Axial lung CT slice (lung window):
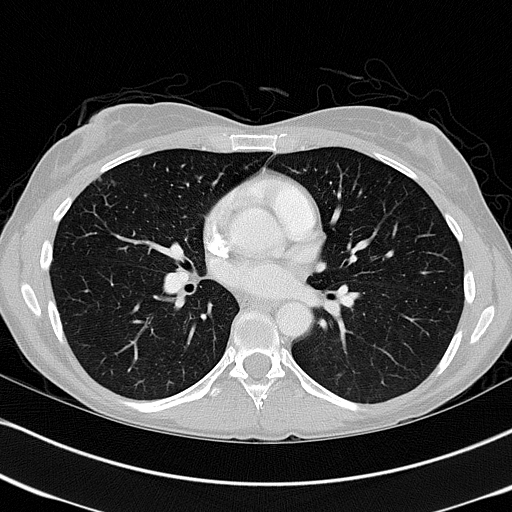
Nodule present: yes
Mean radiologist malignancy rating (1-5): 3